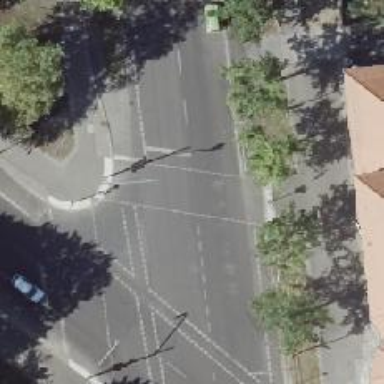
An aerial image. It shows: Road crossing with traffic signals.